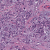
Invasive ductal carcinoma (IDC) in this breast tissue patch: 1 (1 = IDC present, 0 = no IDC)